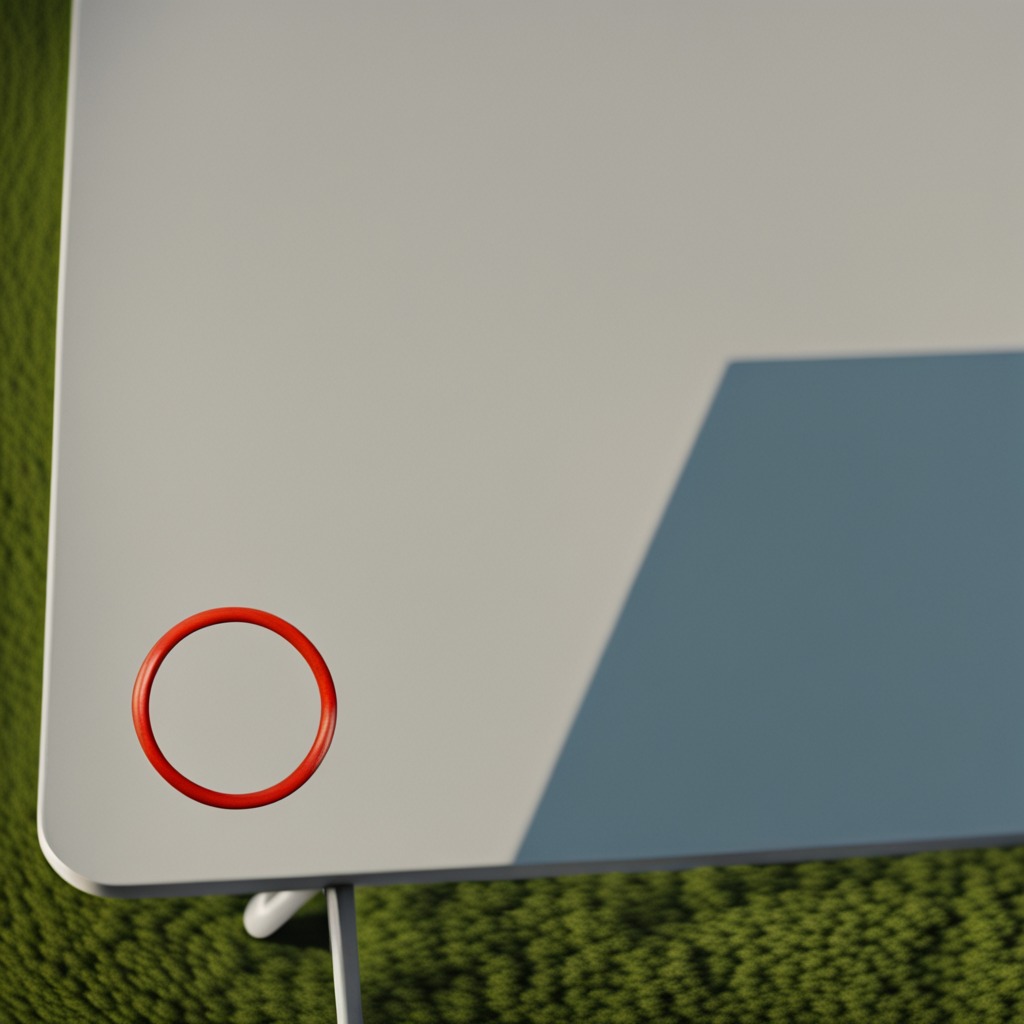
A rubber O-ring is lying on a clean utility table in a temporary outdoor tool station afternoon light present textured surface.